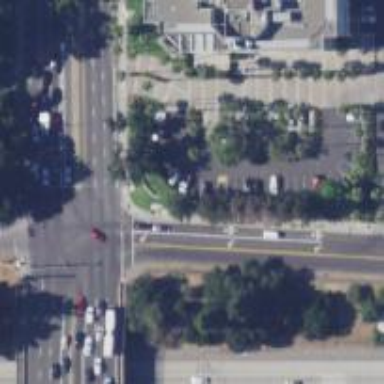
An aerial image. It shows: Solid stop line on the road.